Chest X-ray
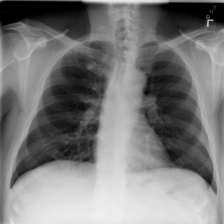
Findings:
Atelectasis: negative
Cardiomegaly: negative
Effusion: negative
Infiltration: negative
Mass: negative
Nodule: negative
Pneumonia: negative
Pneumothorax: negative
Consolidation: negative
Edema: negative
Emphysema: negative
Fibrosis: negative
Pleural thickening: negative
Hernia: negative